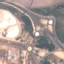
Land use / land cover: Highway